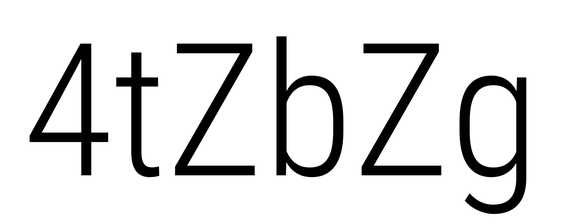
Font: Roboto_Condensed_Light